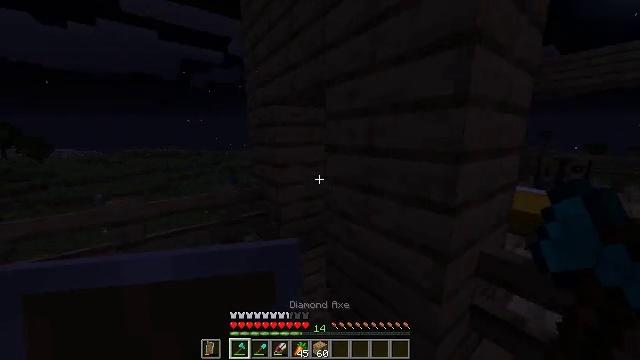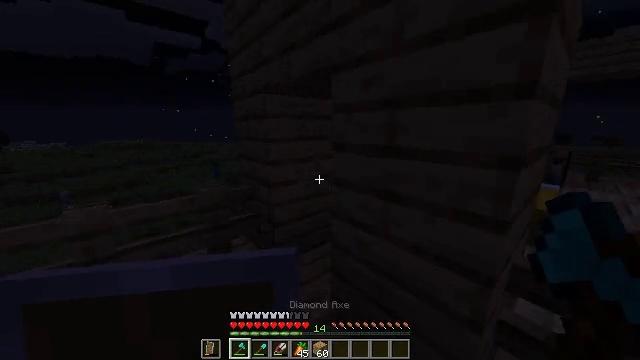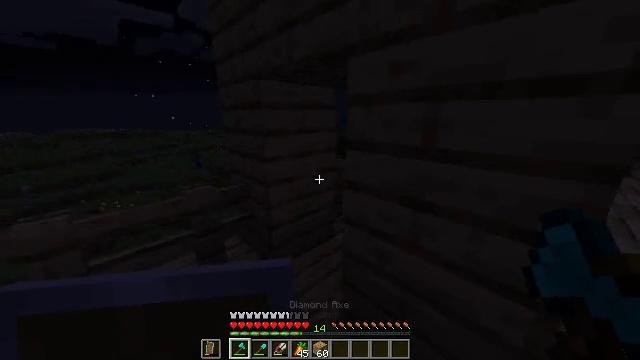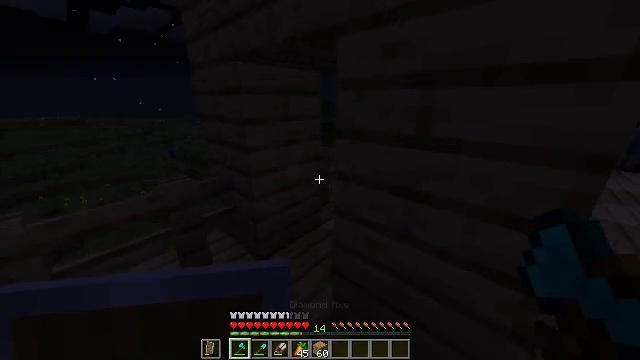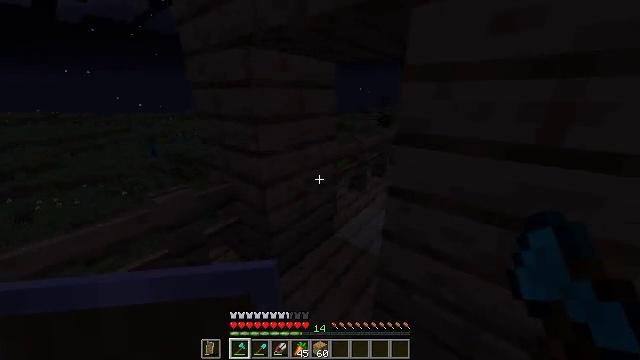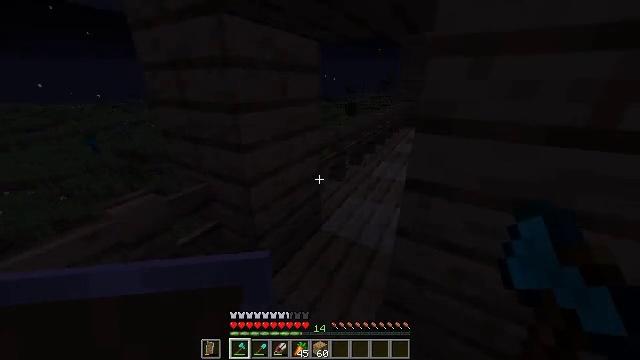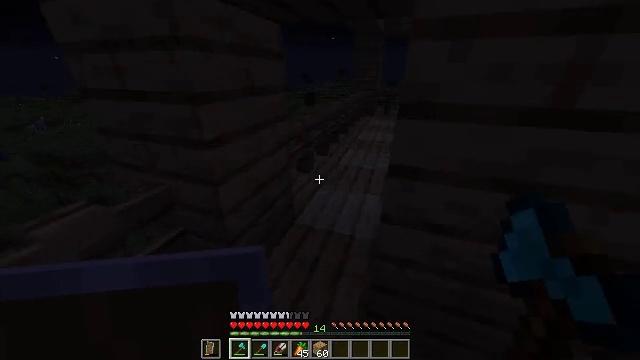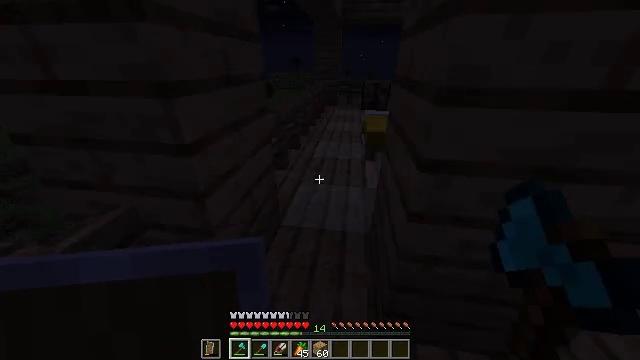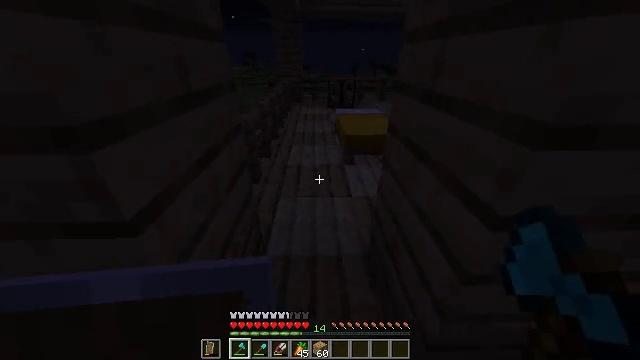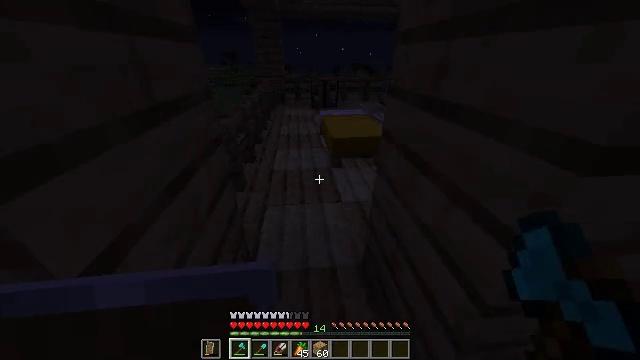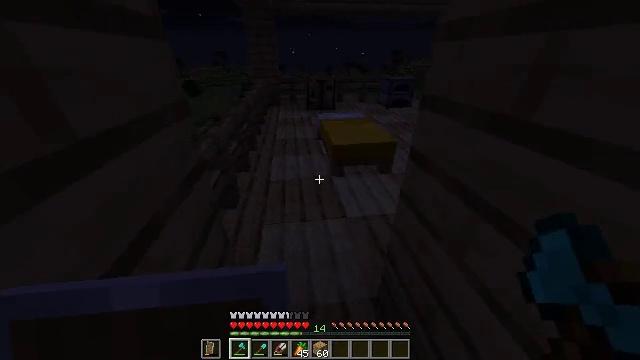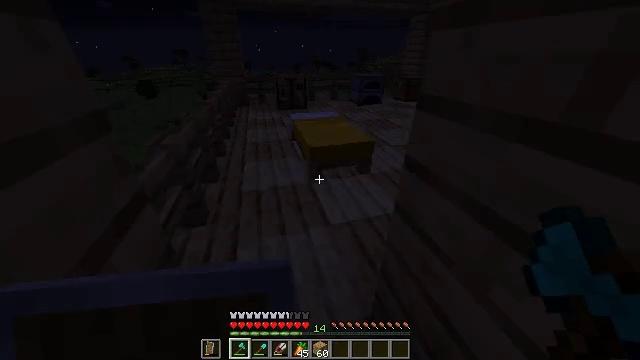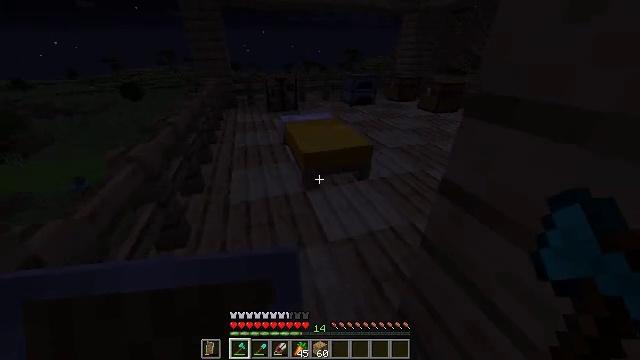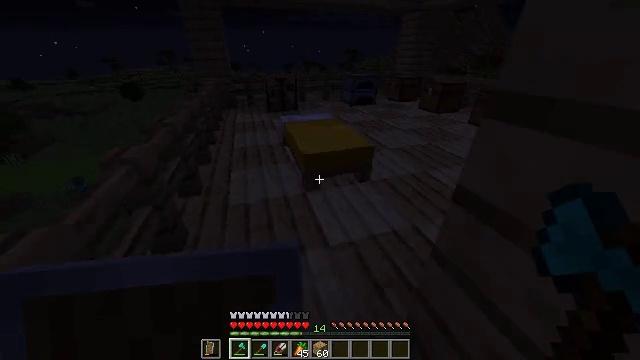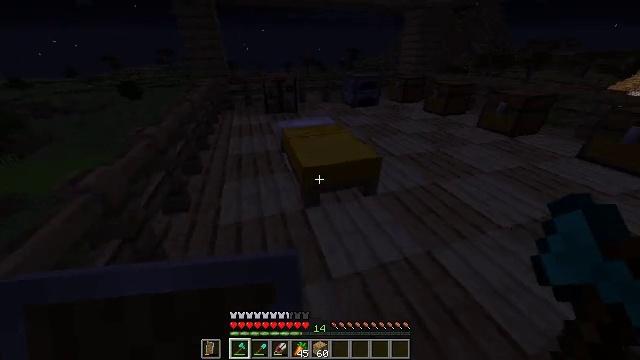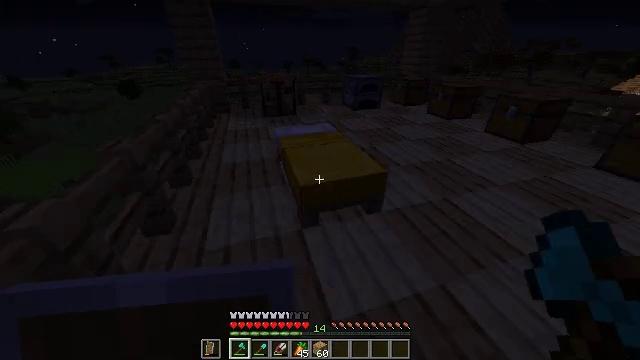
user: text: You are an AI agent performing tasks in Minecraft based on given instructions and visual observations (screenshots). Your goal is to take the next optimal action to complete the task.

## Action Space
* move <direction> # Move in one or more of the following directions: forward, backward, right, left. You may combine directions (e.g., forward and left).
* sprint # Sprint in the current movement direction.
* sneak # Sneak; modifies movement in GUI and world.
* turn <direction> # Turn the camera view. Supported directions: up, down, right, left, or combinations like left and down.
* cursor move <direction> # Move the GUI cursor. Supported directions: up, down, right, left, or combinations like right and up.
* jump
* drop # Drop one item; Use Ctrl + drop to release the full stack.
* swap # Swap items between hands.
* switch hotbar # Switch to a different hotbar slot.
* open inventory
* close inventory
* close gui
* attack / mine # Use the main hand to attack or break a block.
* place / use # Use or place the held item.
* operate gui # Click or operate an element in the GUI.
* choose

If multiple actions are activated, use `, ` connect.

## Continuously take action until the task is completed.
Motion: motion action
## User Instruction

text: Break the yellow bed.
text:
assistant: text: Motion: move forward and move left, sprint, turn right and down
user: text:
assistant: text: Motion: move forward and move left, sprint, turn right and down
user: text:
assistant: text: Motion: move forward and move left, sprint, turn right and down
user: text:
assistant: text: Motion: move forward and move left, sprint, turn right and down
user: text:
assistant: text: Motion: move forward and move left, sprint, turn right and down
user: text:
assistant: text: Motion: move forward and move left, sprint, turn right and down
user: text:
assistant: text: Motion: move forward, sprint, turn right and down
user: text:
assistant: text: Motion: move forward, sprint, turn right
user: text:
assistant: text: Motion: move forward, sprint, turn right
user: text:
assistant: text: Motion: move forward, sprint, turn right
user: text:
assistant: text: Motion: move forward, sprint, turn right
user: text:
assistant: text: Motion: move forward, sprint, turn right
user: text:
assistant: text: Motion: move forward, sprint
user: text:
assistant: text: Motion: move forward, sprint
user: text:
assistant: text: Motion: move forward, sprint
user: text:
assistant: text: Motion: move forward, sprint, turn right and down, attack / mine
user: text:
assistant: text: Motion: move forward, sprint, turn down, attack / mine
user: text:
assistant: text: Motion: move forward, sprint, turn down, attack / mine
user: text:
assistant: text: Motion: attack / mine
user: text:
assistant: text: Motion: attack / mine
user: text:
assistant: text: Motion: turn down, attack / mine
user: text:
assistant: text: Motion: attack / mine
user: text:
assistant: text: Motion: attack / mine
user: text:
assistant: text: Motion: move forward, attack / mine
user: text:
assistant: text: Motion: move forward, attack / mine
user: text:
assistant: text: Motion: attack / mine